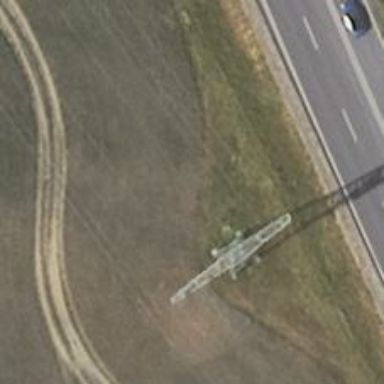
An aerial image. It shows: Power tower.